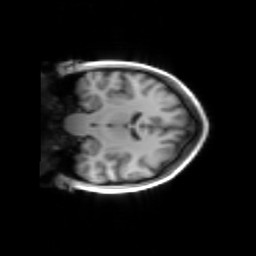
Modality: inplaneT1
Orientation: coronal
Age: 25
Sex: female
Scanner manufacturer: siemens
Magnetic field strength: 3 T
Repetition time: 1.2 s
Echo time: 0.00251 s